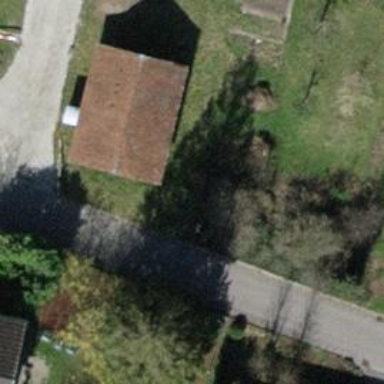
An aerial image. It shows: Shed.